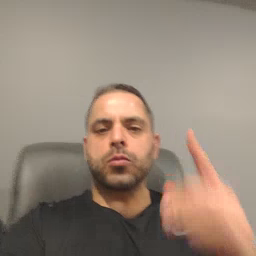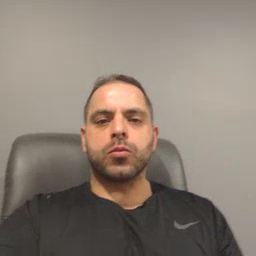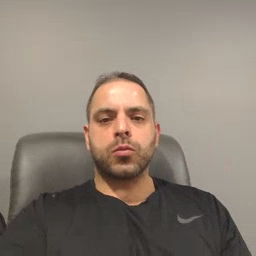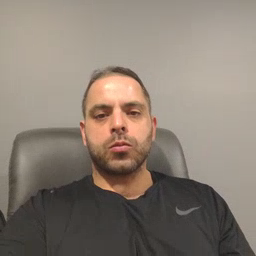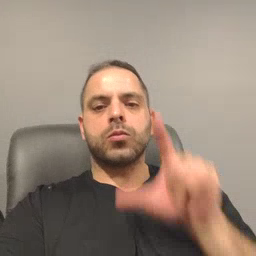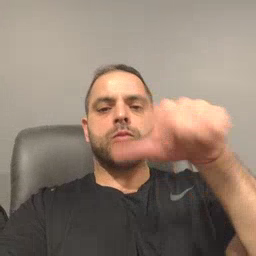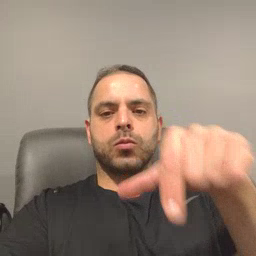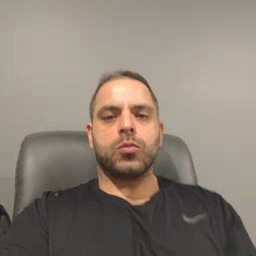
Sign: later